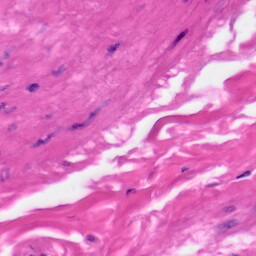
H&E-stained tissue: Skin